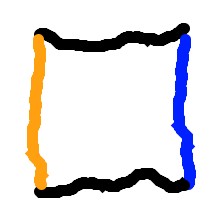
Shape: square